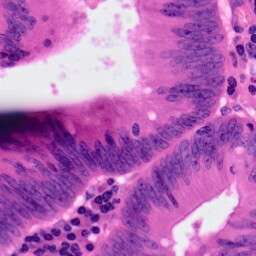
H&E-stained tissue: Colon